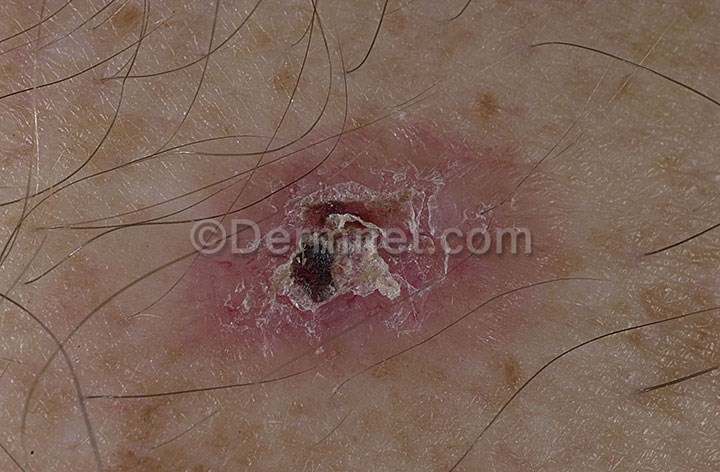
Disease: Actinic Keratosis Basal Cell Carcinoma and other Malignant Lesions